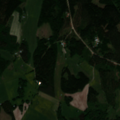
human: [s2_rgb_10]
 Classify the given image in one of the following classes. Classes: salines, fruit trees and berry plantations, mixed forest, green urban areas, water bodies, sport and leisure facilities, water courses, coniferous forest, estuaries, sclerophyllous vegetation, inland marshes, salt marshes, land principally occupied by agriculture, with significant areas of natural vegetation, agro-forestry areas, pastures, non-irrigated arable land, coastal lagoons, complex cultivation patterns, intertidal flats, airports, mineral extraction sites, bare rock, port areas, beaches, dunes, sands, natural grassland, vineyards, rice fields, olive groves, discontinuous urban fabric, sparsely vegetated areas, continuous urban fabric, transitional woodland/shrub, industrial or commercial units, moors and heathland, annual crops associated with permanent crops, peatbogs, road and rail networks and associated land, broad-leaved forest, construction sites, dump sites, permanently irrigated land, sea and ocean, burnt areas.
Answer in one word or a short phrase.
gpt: non-irrigated arable land, land principally occupied by agriculture, with significant areas of natural vegetation, broad-leaved forest, coniferous forest, mixed forest